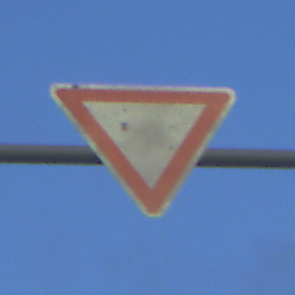
Verkehrszeichen: VorfahrtGewaehren
Umgebung: Outdoor, Urban
Tageszeit: Dawn
Wetter: PartlyCloudy
Licht: Natural
Jahreszeit: NotSpecified
Kontrast: LowContrast